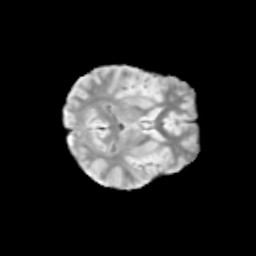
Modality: T2w
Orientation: axial
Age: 11
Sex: male
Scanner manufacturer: siemens
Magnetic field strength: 3 T
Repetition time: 3.8 s
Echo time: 0.07 s